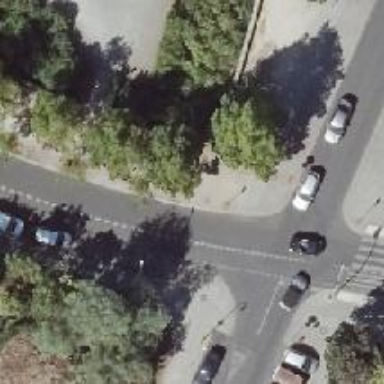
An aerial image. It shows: Unmarked road crossing with right kerb extension.